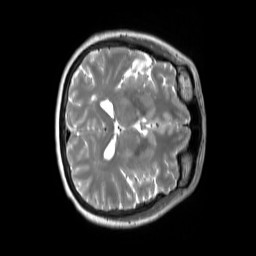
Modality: T2w
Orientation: axial
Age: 47
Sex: female
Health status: ill
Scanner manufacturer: siemens
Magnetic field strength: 3 T
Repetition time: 2.8 s
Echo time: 0.326 s